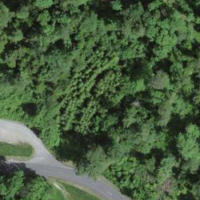
EUNIS habitat code: 44
Species observed at this site:
Cardamine heptaphylla